Field crop: maize
Growth stage: 2
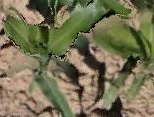
Species: maize